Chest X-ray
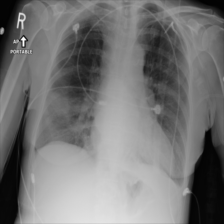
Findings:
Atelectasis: negative
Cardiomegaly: negative
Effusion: negative
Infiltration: positive
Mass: positive
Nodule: negative
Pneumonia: negative
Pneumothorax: positive
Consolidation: positive
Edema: negative
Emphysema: negative
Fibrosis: negative
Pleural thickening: negative
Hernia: negative